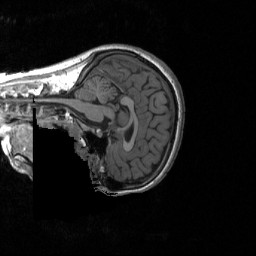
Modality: T1w
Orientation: sagittal